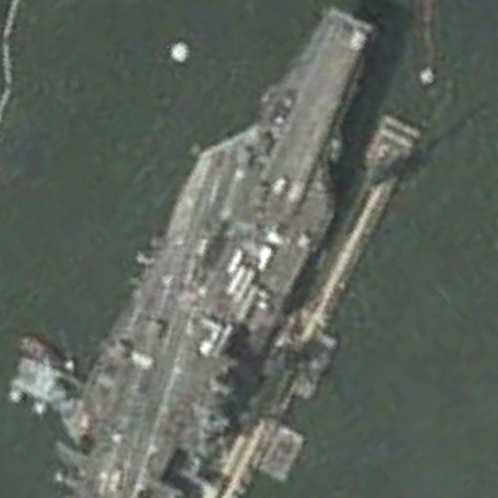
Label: aircraft_carrier